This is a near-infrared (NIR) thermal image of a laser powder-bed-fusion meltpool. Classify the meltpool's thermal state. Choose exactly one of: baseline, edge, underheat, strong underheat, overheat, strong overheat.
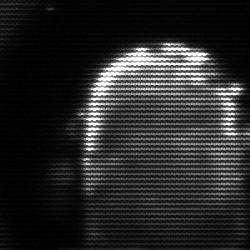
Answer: baseline